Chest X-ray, PA view. Patient: 29 years old, sex M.
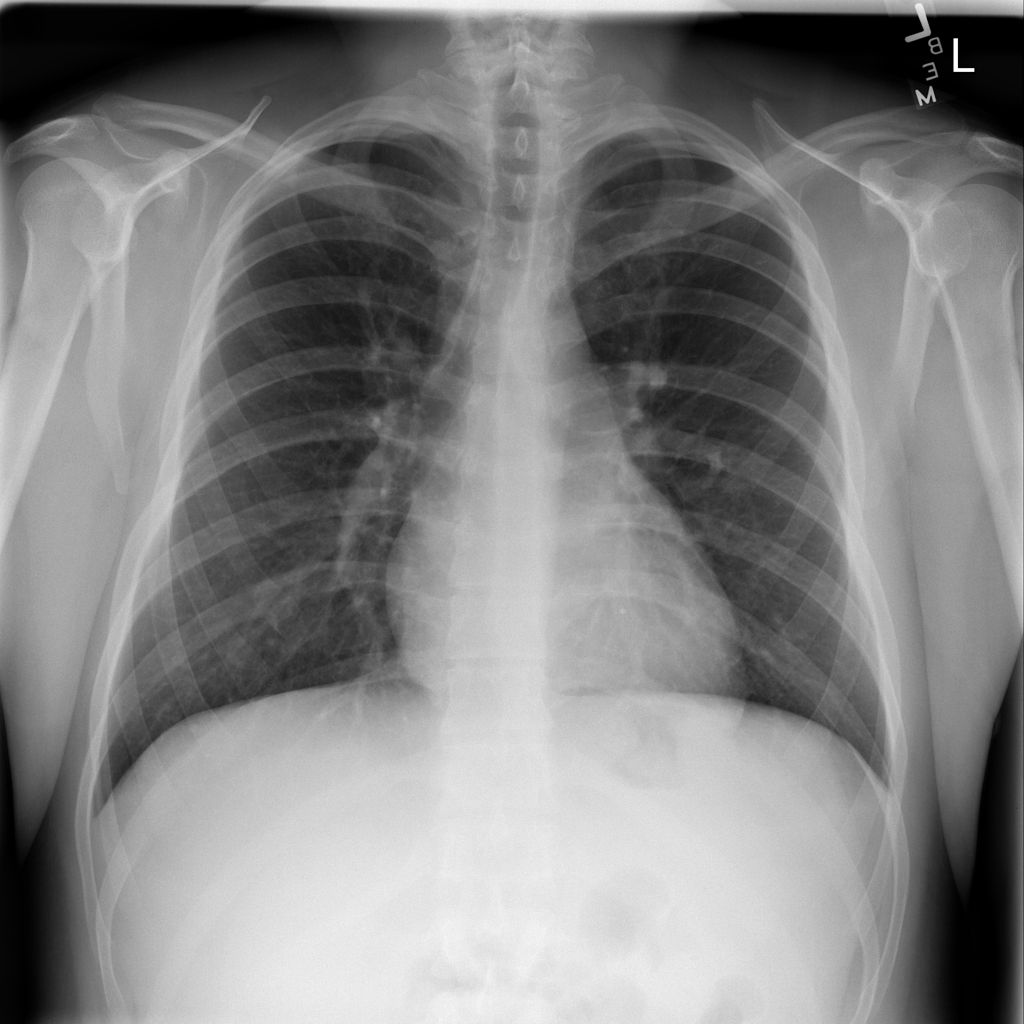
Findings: No Finding